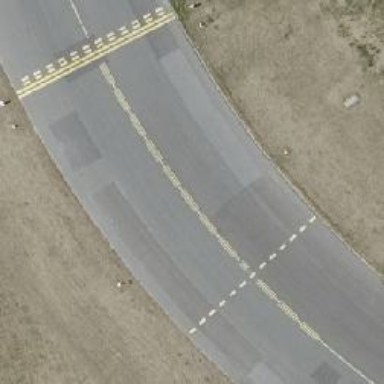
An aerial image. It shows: Asphalt service road.